Question: So my intention here is to make the "'Employee'" contain 2 references to the same Primary Key in the "'EmployeeContactInformation'" table. The reason for this, is I want my employee to contain 2 different copies of the same table. E.g. 1 for 'work contact info', another for 'home contact info'.
How would I implement this and what relationship would I use?
I'm assuming 1 to Many?

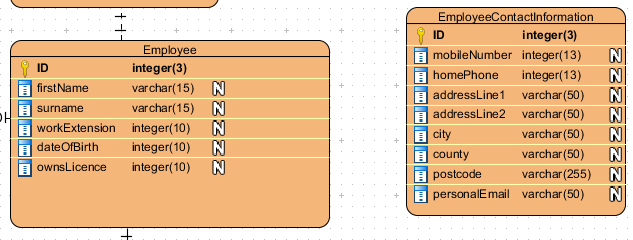
Answer: Lets change the design of your database:
- - 'Foreign-Key'
When you insert a contact in TABLE: EmployeeContactInfo, you would have to 'Insert' two rows (one with the number value stored against workContactInfo and one with the homeContactInfo).